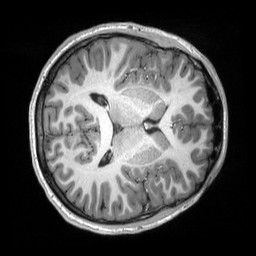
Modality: T1w
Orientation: axial
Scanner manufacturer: siemens
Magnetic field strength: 3 T
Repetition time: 2.3 s
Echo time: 0.00298 s